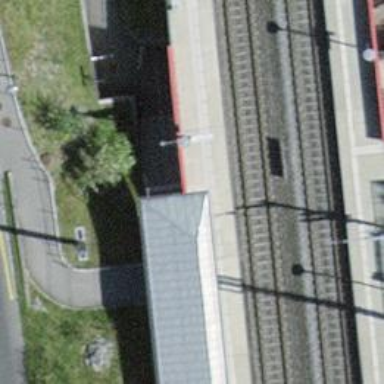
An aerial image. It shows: Stop position for public transport at railway stop.